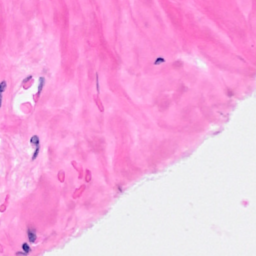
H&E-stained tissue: Breast